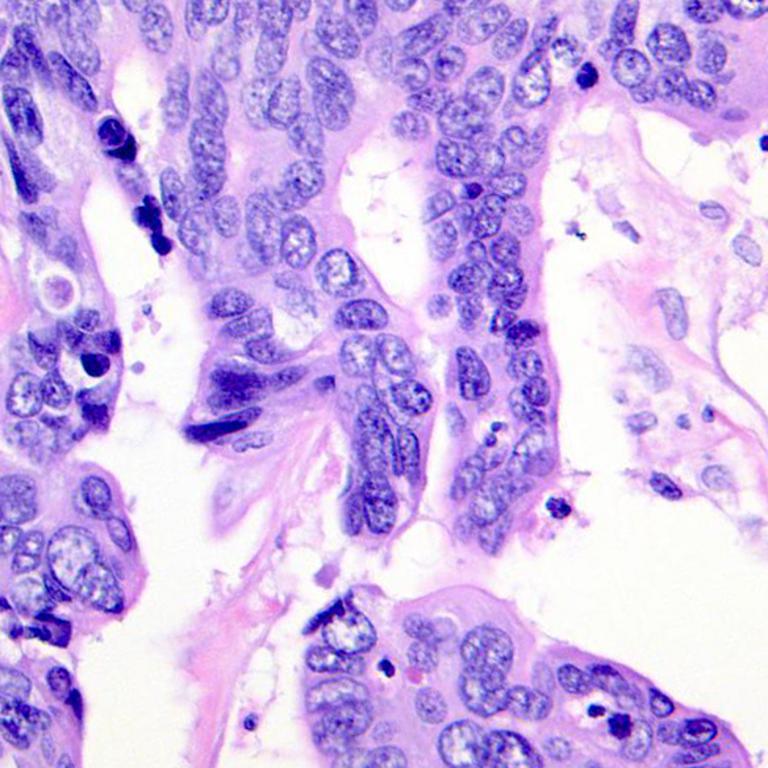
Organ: colon
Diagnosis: adenocarcinomas